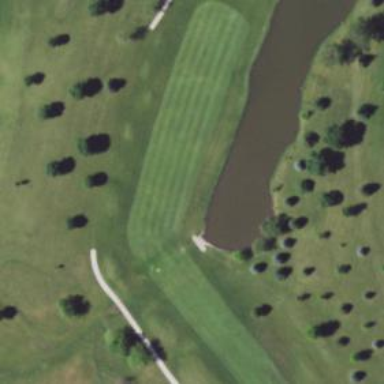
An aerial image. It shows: View of golf hole.